【题型】填空题　【知识点】平面几何　【难度】easy
已知等腰梯形的两条对角线互相垂直，高为 5，则其面积为\underline{\hspace{3cm}}.
【解答】

【答案】25

【详解】解：作 \( DF \) 垂直 \( BE \) 于 \( F \)，\( DE \parallel AC \) 交 \( BE \) 的延长线于点 \( E \)，\\

\(\because\)  \( AC \perp BD \)，\\
\(\therefore\) \( \angle BDE = \angle BOC = 90^\circ \)，\( DF = 5 \)，\\
\(\because\) 四边形 \( ABCD \) 是等腰梯形，\\
\(\therefore\) \( AD \parallel BC \)，\( AC = BD \)，\\
\(\therefore\) 四边形 \( ACED \) 是平行四边形，\\
\(\therefore\) \( DE = AC \)，\( AD = CE \)，\\
\(\therefore\) \( BD = DE \)，\\
\(\therefore\) \( \angle DBE = \angle DEB = 45^\circ \)，\\
\(\therefore\) \( BF = FE = DF = 5 \)，\\

 梯形面积为：
\[\frac{1}{2} DF \cdot (AD + BC) = \frac{1}{2} DF \cdot (CE + BC) = \frac{1}{2} DF \cdot BE = \frac{1}{2} \times 10 \times 5 = 25\]

故答案为：25。
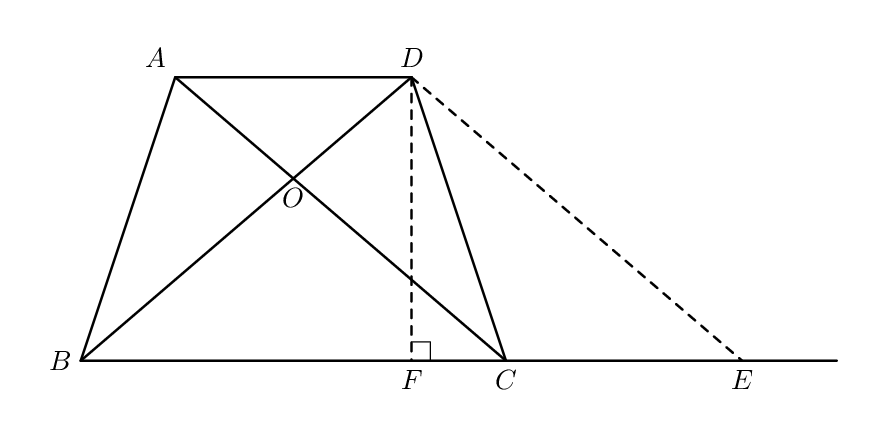